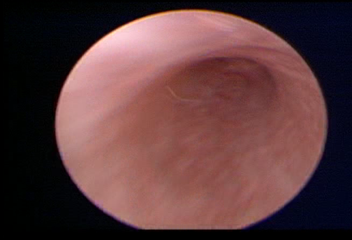
Modality: WLC
Class: Normal mucosa
Bladder cancer association: No